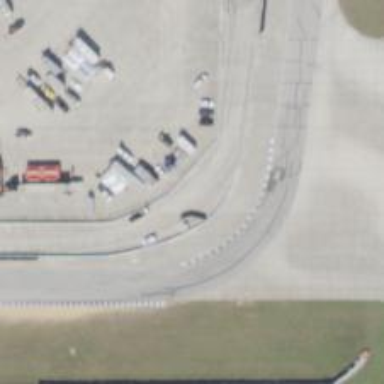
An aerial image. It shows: Motor sport raceway.